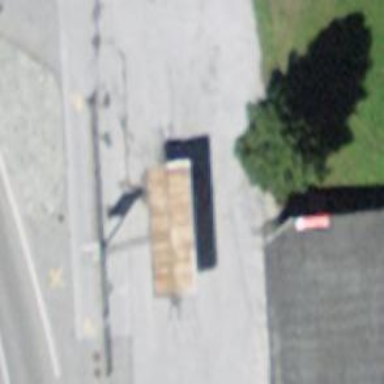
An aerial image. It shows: Fuel station.